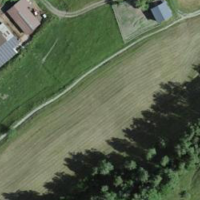
EUNIS habitat code: 24
Species observed at this site:
Hipparchia semele